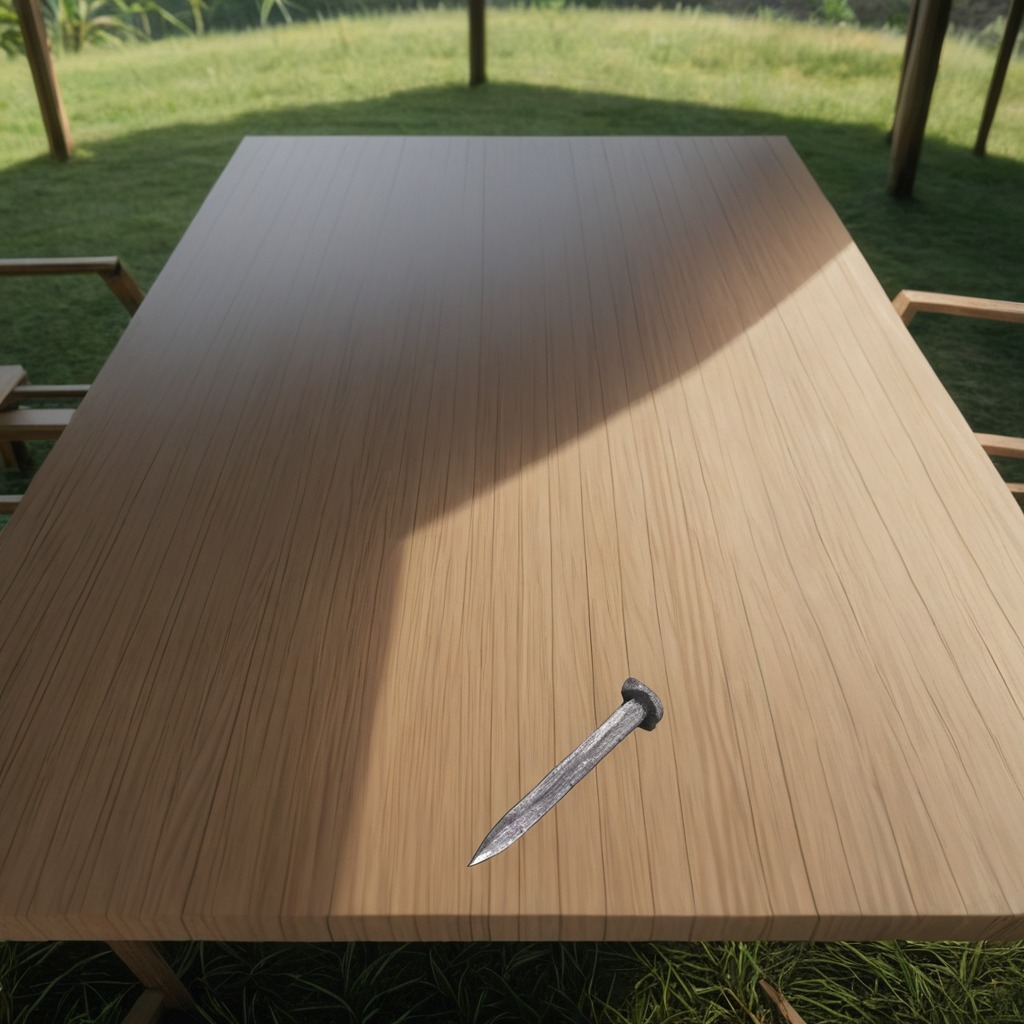
A nail is lying on a wooden table in a jungle field workshop tent.